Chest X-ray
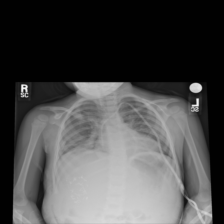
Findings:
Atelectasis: negative
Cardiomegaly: negative
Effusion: negative
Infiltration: negative
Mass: negative
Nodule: negative
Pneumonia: negative
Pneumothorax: negative
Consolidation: negative
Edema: negative
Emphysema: negative
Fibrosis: negative
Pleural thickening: negative
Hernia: negative